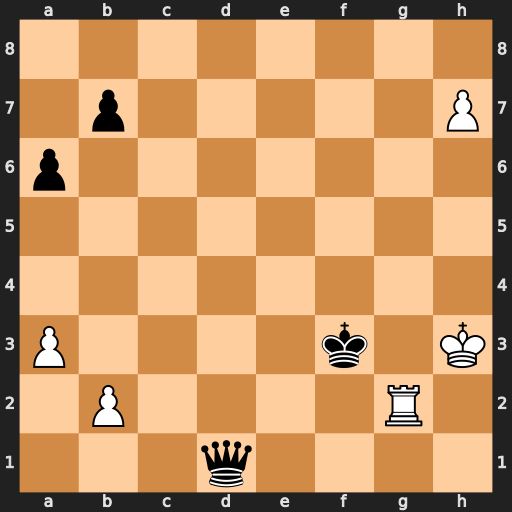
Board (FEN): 8/1p5P/p7/8/8/P4k1K/1P4R1/3q4
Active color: w
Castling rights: -
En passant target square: -
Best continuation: h8=Q Qh1+ Rh2 Qf1+ Kh4